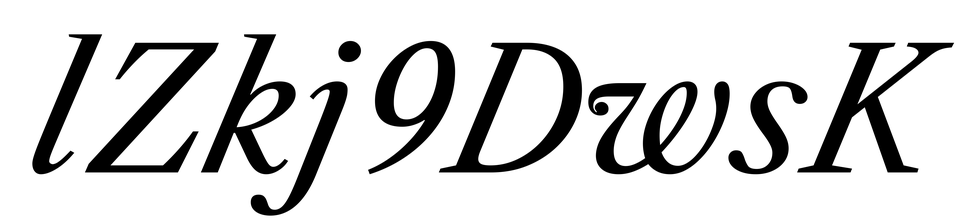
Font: LibreCaslonText-Italic_Italic